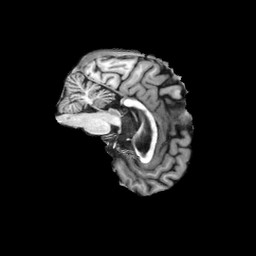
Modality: T1w
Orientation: sagittal
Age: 44
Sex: male
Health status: ill